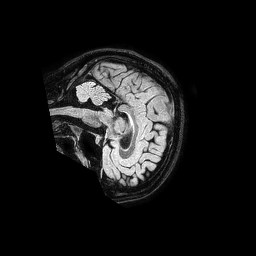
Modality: FLAIR
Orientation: sagittal
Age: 29
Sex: female
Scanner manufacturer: philips
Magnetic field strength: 1.5 T
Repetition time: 4.8 s
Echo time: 0.3 s